Question: I have created emulator and launched it, first time is shows properly in center but after editing emulator size, It is showing on left top corner of monitor.
Unable to change position of emulator.
Before two days, My colleague also got same issue. We have same laptop which are HP EliteBook 8460P
Please find attached screenshot

Thanks in advance!
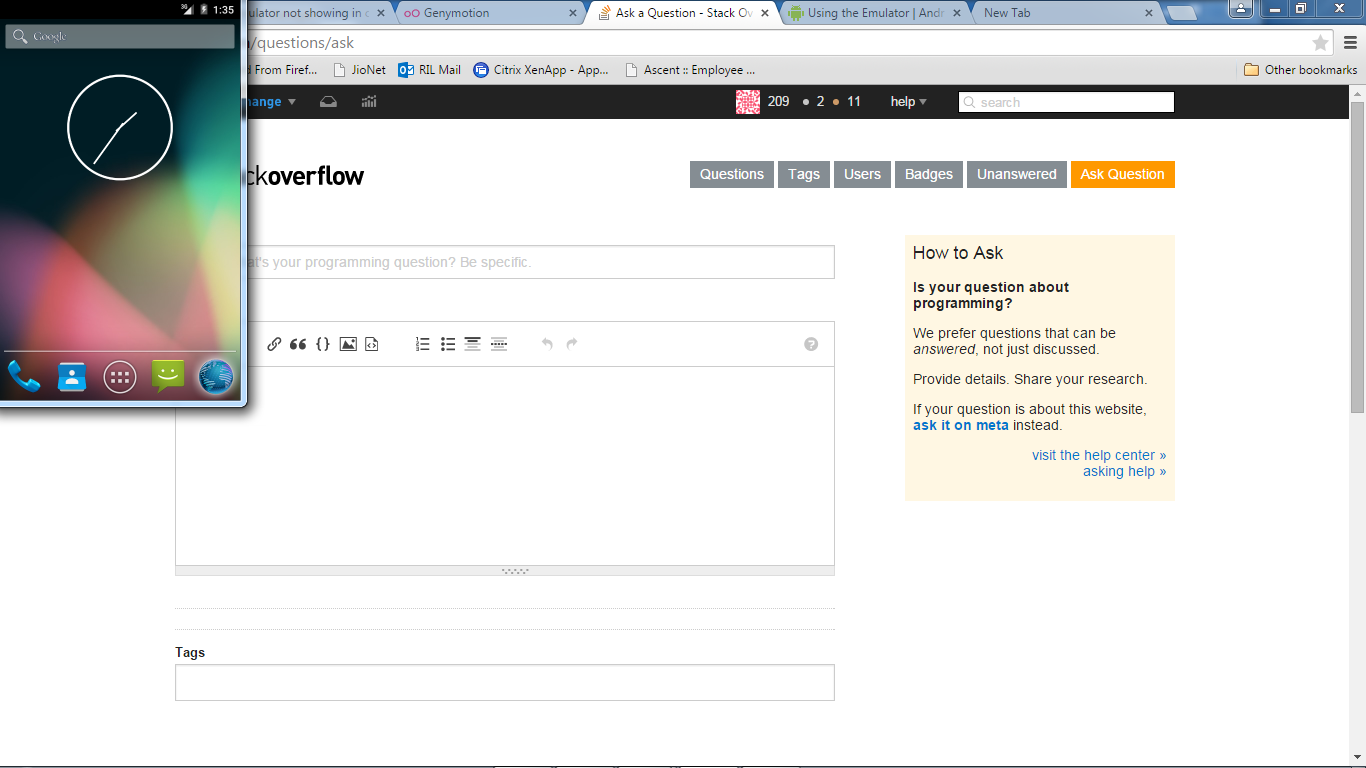
Answer: Right click on the icon in the taskbar, click move, then push the down arrow key on your keyboard.
Also, there is a windows program called Alt-Drag that lets you click anywhere on a window while holding the Alt key to move it. <URL>